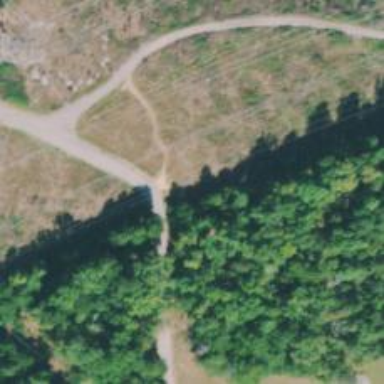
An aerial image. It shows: Path.